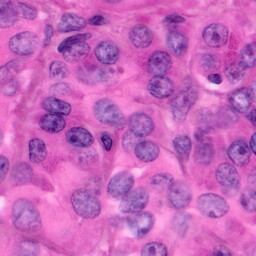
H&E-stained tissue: Pancreatic